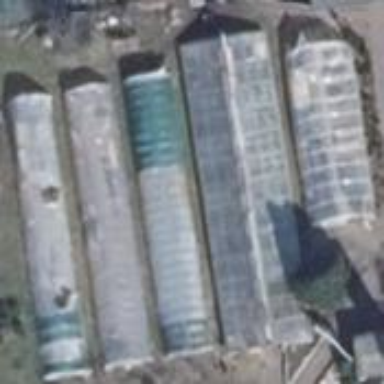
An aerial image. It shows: Greenhouse used for horticulture.